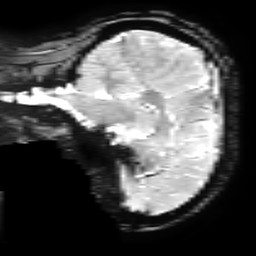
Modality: T2starw
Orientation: sagittal
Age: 21
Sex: female
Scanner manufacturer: ge
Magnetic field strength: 3 T
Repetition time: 0.65 s
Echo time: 0.02 s